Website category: university
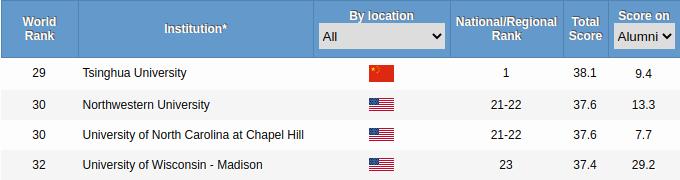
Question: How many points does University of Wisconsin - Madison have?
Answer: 37.4

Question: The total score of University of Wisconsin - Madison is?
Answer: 37.4

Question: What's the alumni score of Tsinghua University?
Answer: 9.4

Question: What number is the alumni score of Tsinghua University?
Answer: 9.4

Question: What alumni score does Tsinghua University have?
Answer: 9.4

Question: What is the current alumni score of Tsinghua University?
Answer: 9.4

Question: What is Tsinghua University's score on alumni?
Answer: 9.4

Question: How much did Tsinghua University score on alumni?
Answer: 9.4

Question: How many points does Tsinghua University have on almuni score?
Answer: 9.4

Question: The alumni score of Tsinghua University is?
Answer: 9.4

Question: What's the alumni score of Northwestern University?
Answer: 13.3

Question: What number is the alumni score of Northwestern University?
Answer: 13.3

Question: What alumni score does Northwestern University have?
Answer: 13.3

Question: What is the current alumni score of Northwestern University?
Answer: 13.3